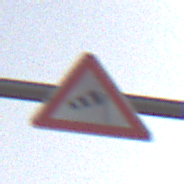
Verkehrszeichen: SeitenwindVonRechts
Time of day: MorningAfternoon
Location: Outdoor (Nature)
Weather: PartlyCloudy
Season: NotSpecified
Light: Natural